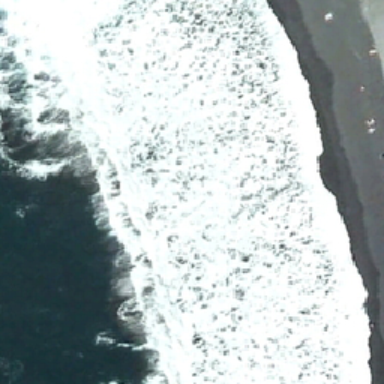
There are many people playing on the beach .